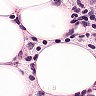
Metastatic tissue present: yes